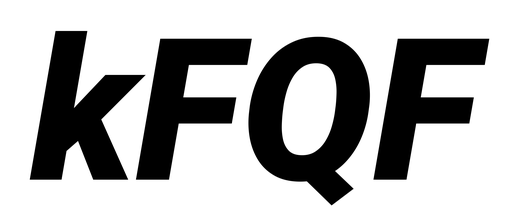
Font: Roboto-Italic_Black_Italic